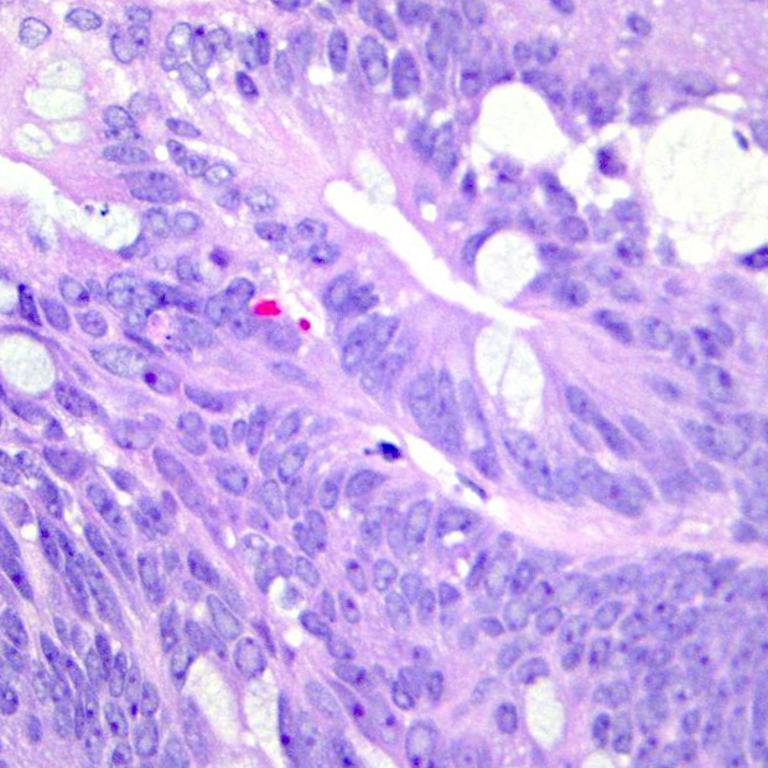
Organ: colon
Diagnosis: adenocarcinomas